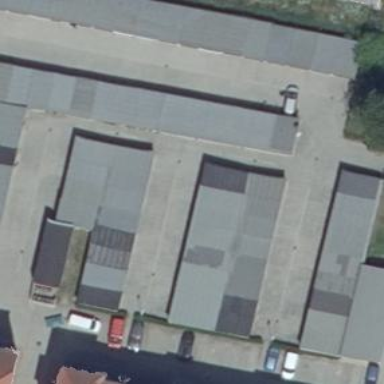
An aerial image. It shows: Group of garages.